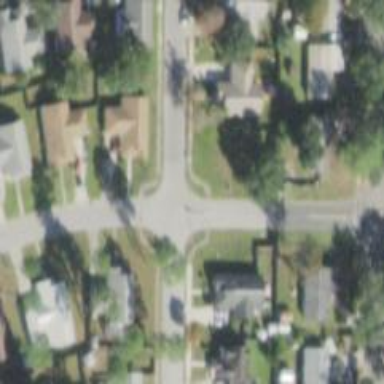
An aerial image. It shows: Unmarked crossing on the road.